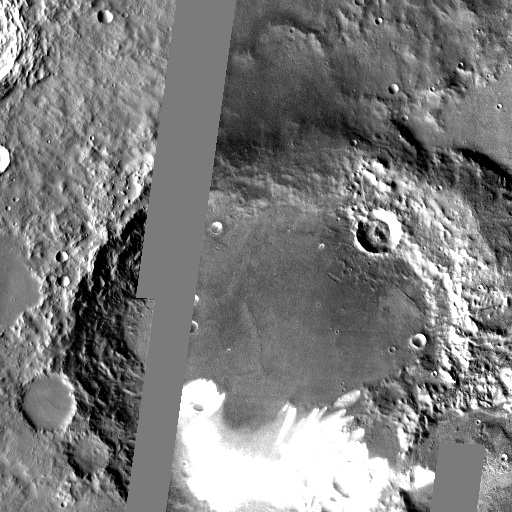
Crater classes present: Background, Other, Layered, Buried